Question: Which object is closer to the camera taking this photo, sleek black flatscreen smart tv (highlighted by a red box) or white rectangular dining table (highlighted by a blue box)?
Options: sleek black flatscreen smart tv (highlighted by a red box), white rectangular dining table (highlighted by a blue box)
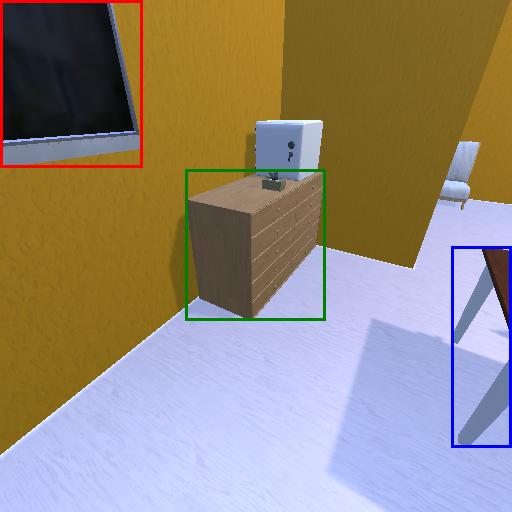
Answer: sleek black flatscreen smart tv (highlighted by a red box)